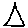
Label: triangle